Field crop: maize
Growth stage: 2
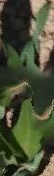
Species: maize